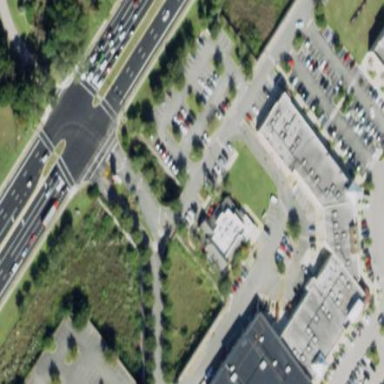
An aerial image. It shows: Retail building.